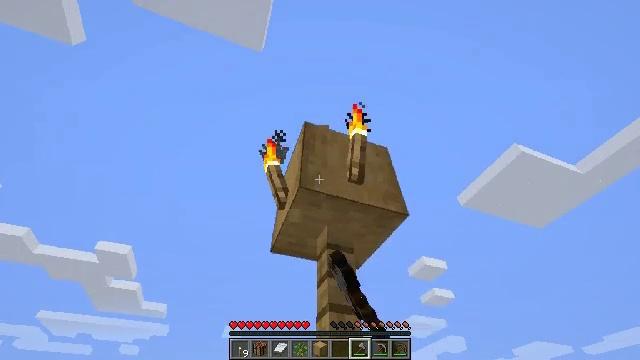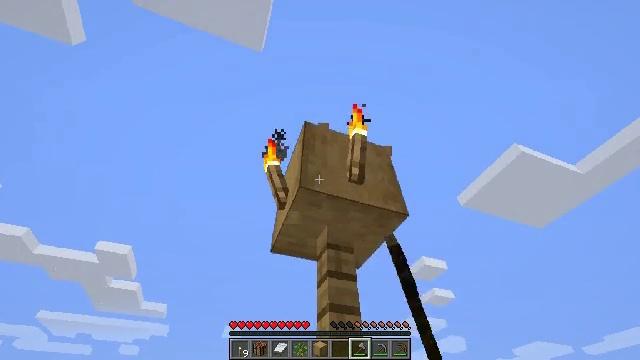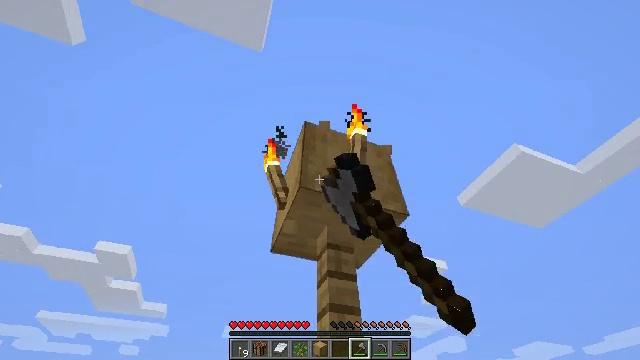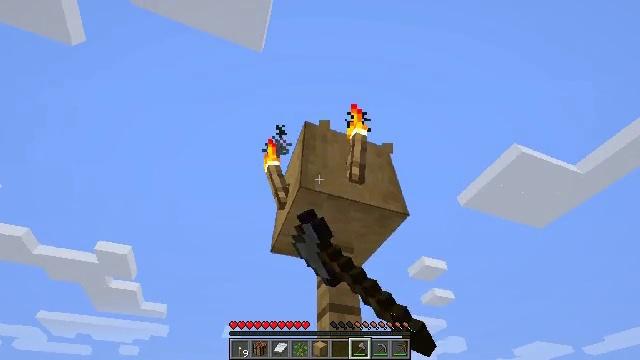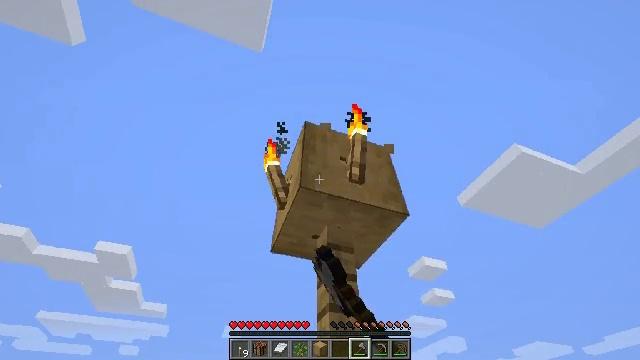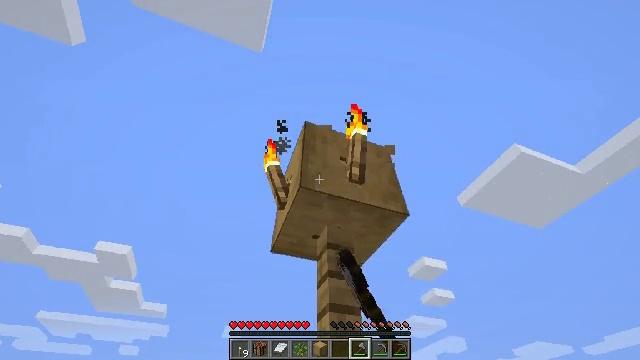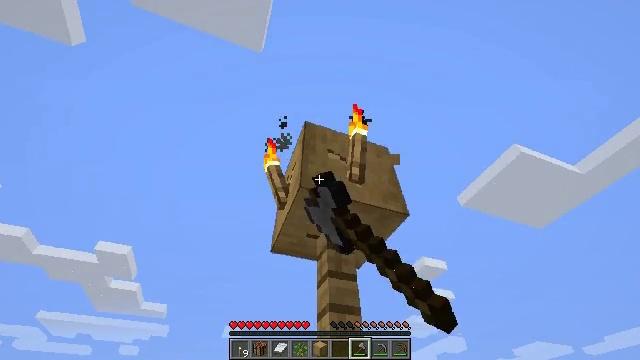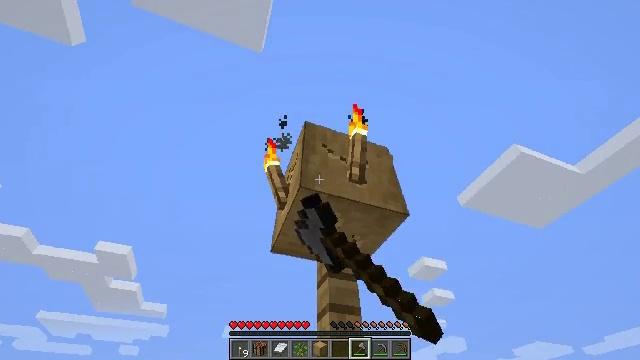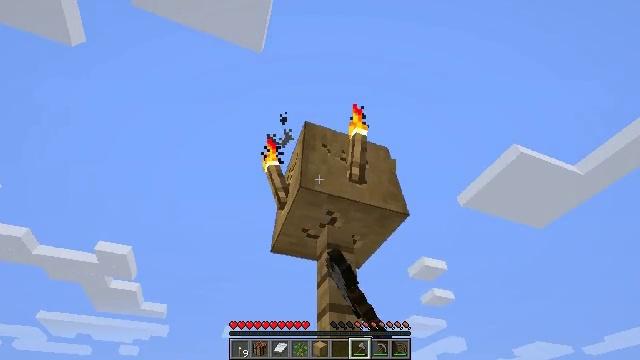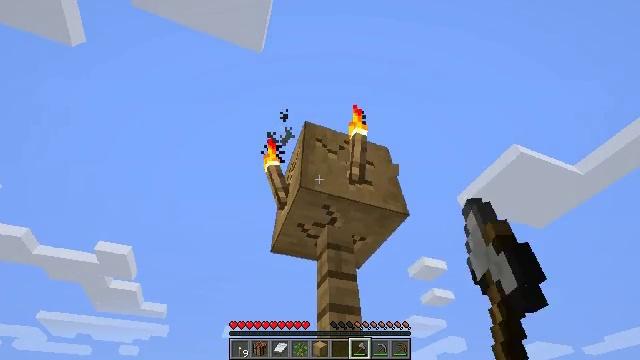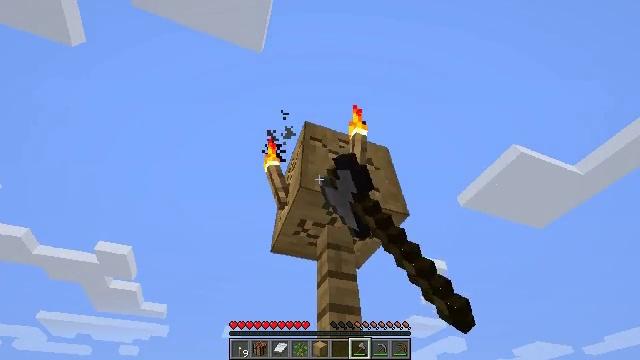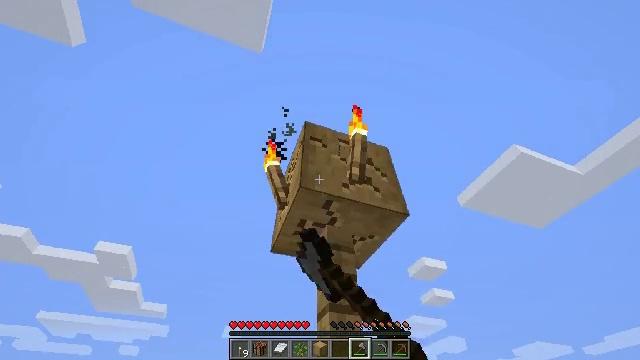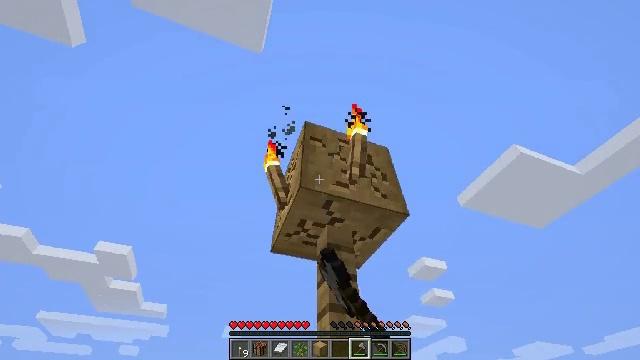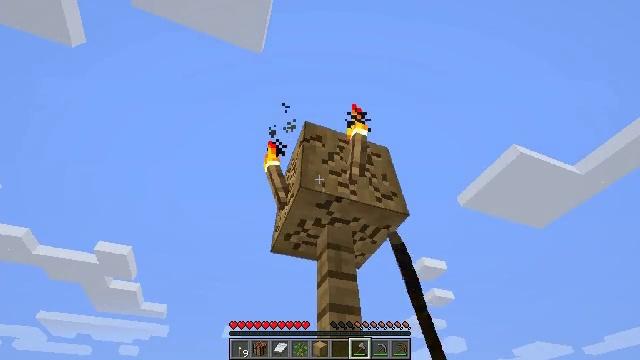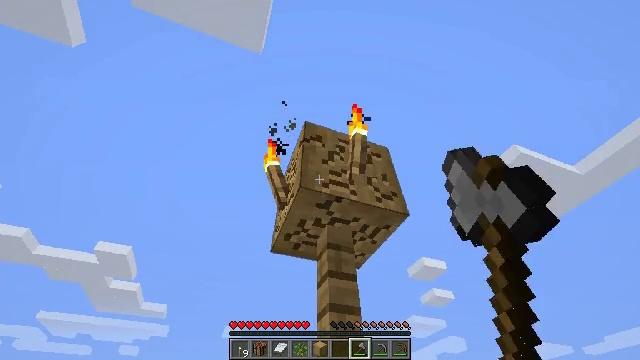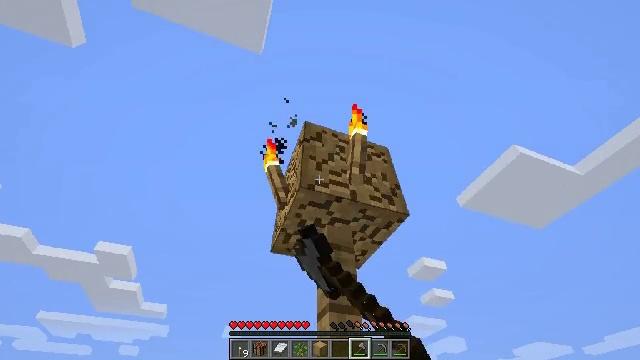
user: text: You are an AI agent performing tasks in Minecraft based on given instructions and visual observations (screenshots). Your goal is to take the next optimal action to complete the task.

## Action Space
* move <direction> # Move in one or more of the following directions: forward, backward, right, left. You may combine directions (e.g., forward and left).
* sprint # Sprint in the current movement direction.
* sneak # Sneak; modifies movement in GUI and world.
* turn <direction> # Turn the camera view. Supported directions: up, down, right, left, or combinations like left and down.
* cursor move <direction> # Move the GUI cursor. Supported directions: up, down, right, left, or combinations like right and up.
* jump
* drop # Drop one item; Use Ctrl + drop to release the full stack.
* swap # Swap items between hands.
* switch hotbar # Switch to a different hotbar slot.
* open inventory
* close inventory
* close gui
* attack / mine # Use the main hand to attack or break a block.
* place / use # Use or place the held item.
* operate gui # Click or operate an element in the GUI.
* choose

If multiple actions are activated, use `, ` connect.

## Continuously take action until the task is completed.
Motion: motion action
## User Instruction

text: Collect materials like stripped oak wood.
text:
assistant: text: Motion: attack / mine
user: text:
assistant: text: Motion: attack / mine
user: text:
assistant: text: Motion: attack / mine
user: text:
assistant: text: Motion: attack / mine
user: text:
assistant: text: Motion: attack / mine
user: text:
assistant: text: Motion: attack / mine
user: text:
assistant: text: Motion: attack / mine
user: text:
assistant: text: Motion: attack / mine
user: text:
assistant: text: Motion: attack / mine
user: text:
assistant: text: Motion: attack / mine
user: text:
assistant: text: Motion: attack / mine
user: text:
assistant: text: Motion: attack / mine
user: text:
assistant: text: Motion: attack / mine
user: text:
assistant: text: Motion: attack / mine
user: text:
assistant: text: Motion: attack / mine
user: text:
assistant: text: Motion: attack / mine
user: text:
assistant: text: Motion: attack / mine
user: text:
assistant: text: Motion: attack / mine
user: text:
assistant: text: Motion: attack / mine
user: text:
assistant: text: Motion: attack / mine
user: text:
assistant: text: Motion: attack / mine
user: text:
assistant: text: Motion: move left, attack / mine
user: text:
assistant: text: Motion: move forward and move left
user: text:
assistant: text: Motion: move forward and move left, turn right and down
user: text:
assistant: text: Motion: move forward and move left, turn right and down
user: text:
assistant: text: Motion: move forward and move left, turn right and down
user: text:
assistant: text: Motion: turn right and down
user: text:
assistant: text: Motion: turn right
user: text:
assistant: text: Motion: turn right
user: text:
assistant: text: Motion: turn right